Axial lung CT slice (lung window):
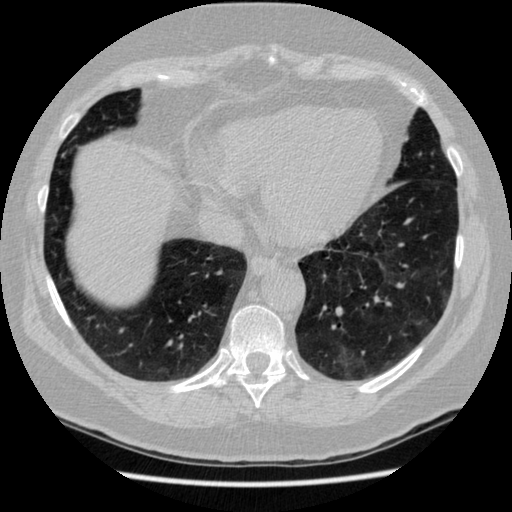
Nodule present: no